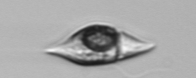
Label: Amphidinium